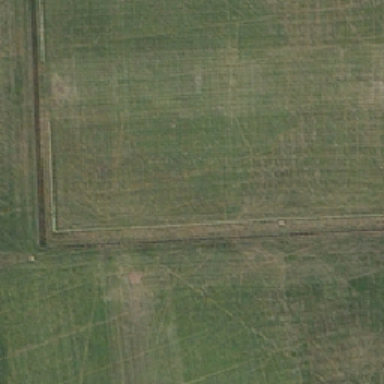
Perpendicular to the pasture with vertical stripes .